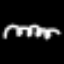
Label: squiggle